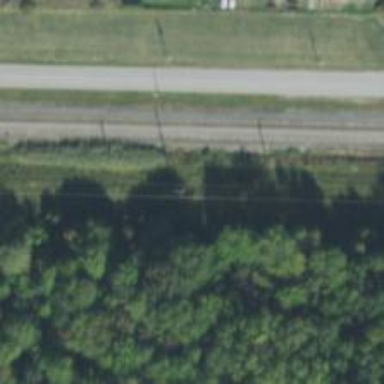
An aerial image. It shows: Power pole.